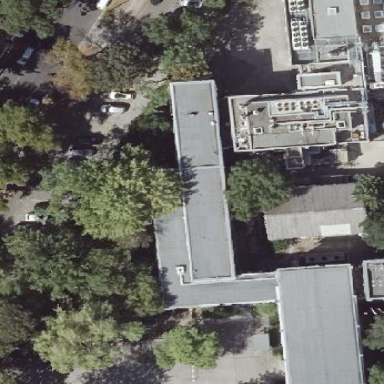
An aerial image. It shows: Building with flat roof.